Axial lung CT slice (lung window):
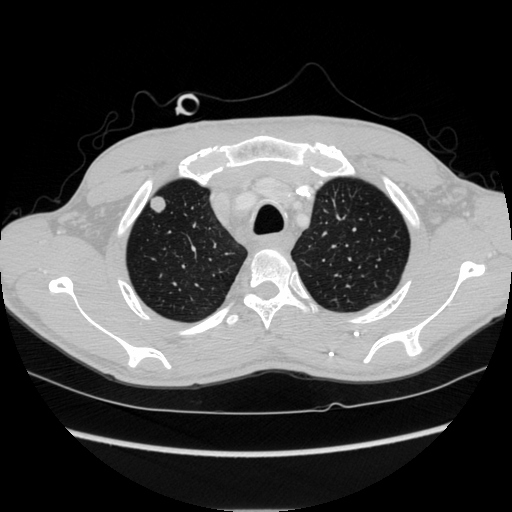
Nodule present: yes
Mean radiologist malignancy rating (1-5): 3.75